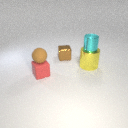
large yellow metal cylinder below small cyan metal cylinder